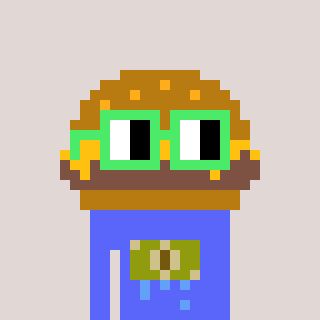
a pixel art character with square light green glasses, a burger-shaped head and a purple-colored body on a warm background